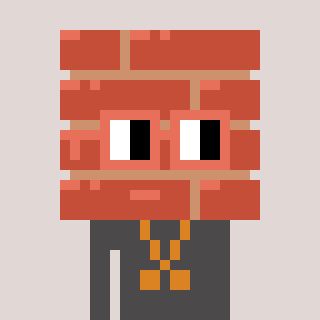
a pixel art character with square orange glasses, a wall-shaped head and a grayscale-colored body on a warm background